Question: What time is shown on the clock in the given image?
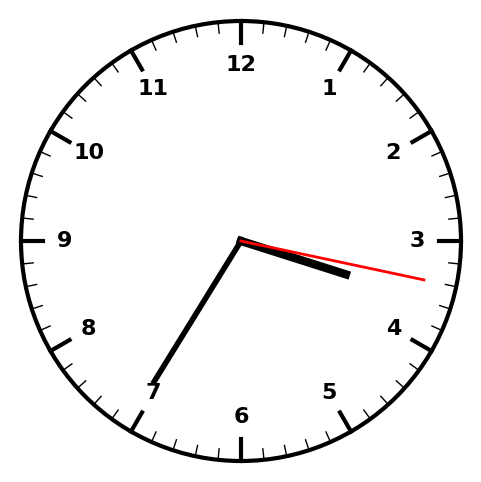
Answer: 03:35:17